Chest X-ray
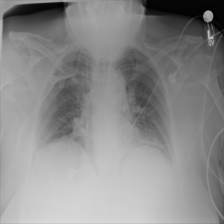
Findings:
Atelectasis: positive
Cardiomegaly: negative
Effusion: negative
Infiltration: negative
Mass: negative
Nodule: negative
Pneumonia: negative
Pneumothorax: negative
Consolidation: negative
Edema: negative
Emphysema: negative
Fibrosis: negative
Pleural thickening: negative
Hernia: negative